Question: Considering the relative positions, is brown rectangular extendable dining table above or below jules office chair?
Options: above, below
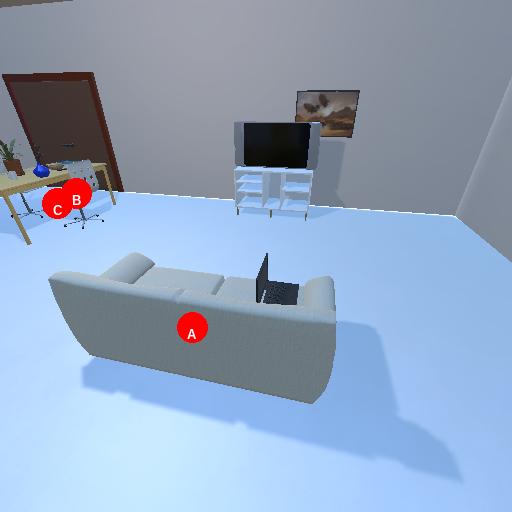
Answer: above